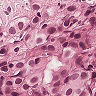
Metastatic tissue present: yes